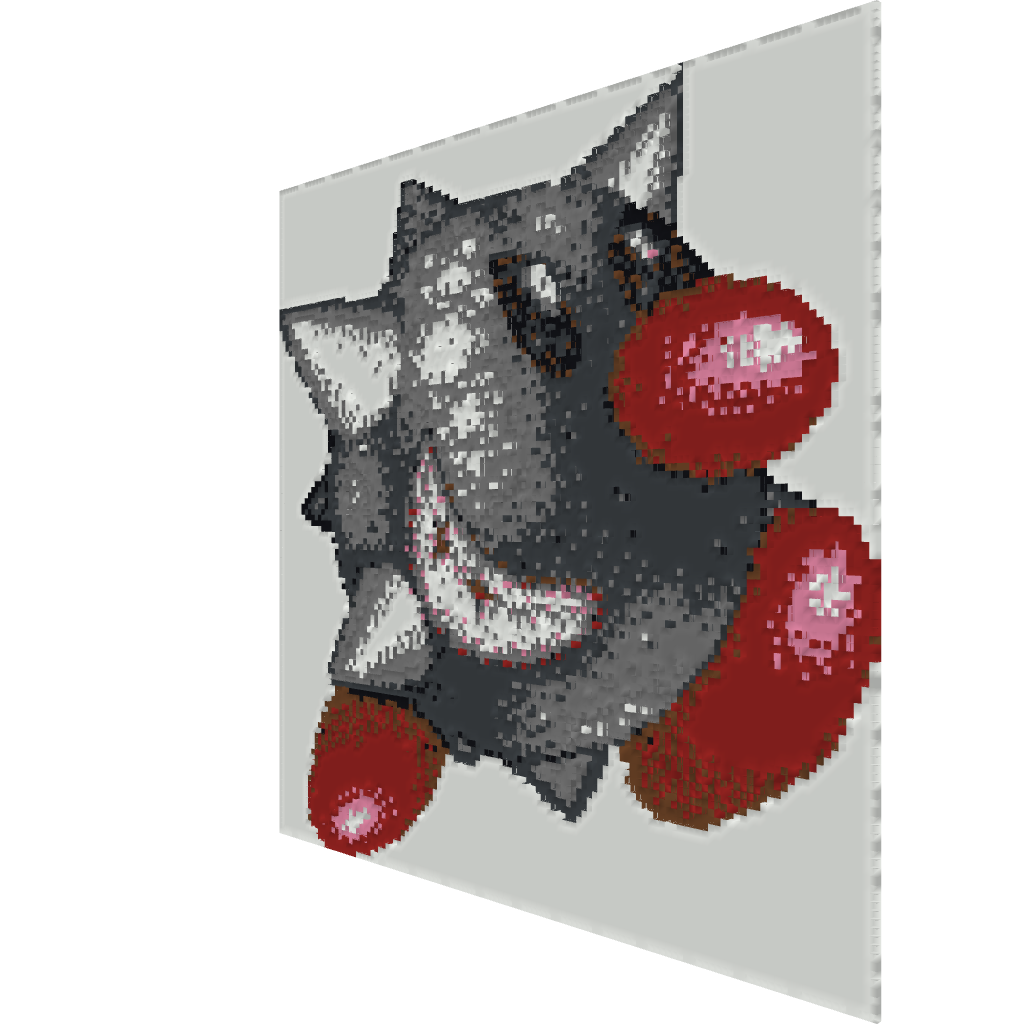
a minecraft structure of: Tap-Tap The Red Nose